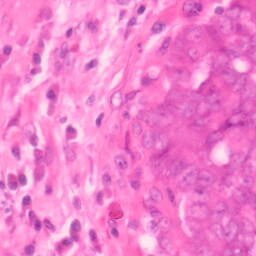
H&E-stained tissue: Colon